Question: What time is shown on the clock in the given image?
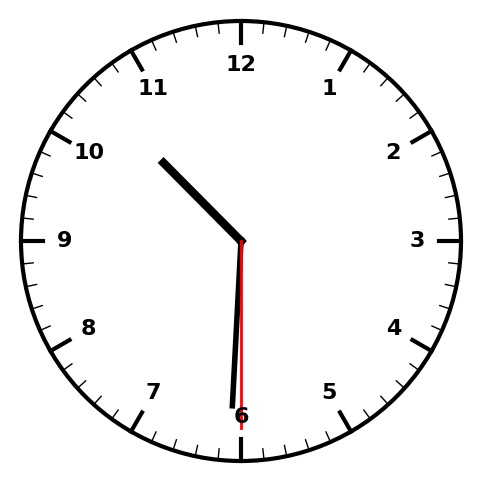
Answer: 10:30:30